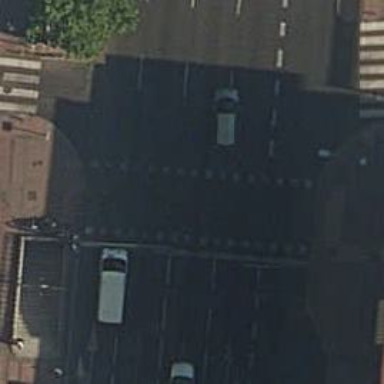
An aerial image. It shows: Tunnel footway.